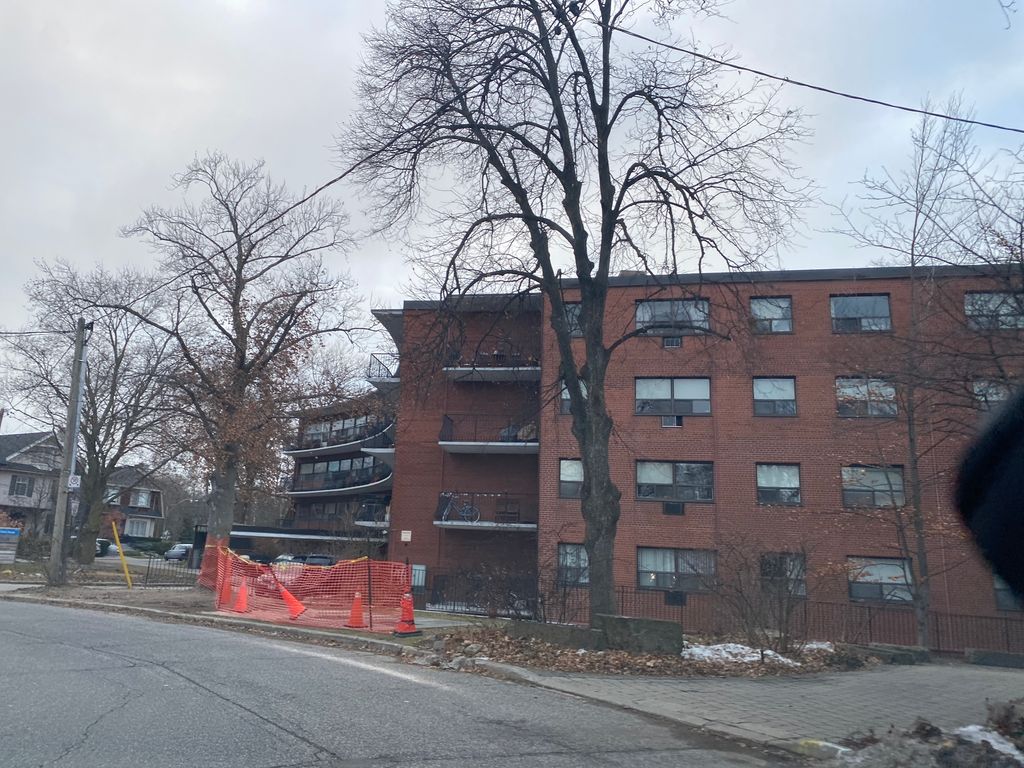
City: toronto